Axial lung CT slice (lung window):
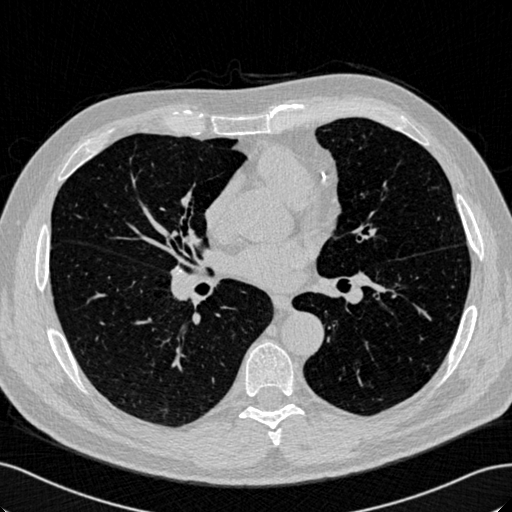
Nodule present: no